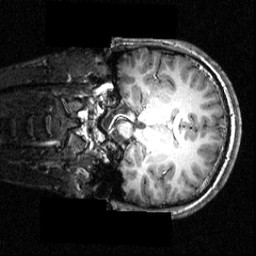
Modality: T1w
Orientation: coronal
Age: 18
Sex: male
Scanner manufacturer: siemens
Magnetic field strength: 3.951 T
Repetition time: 1.5 s
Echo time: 0.00335 s